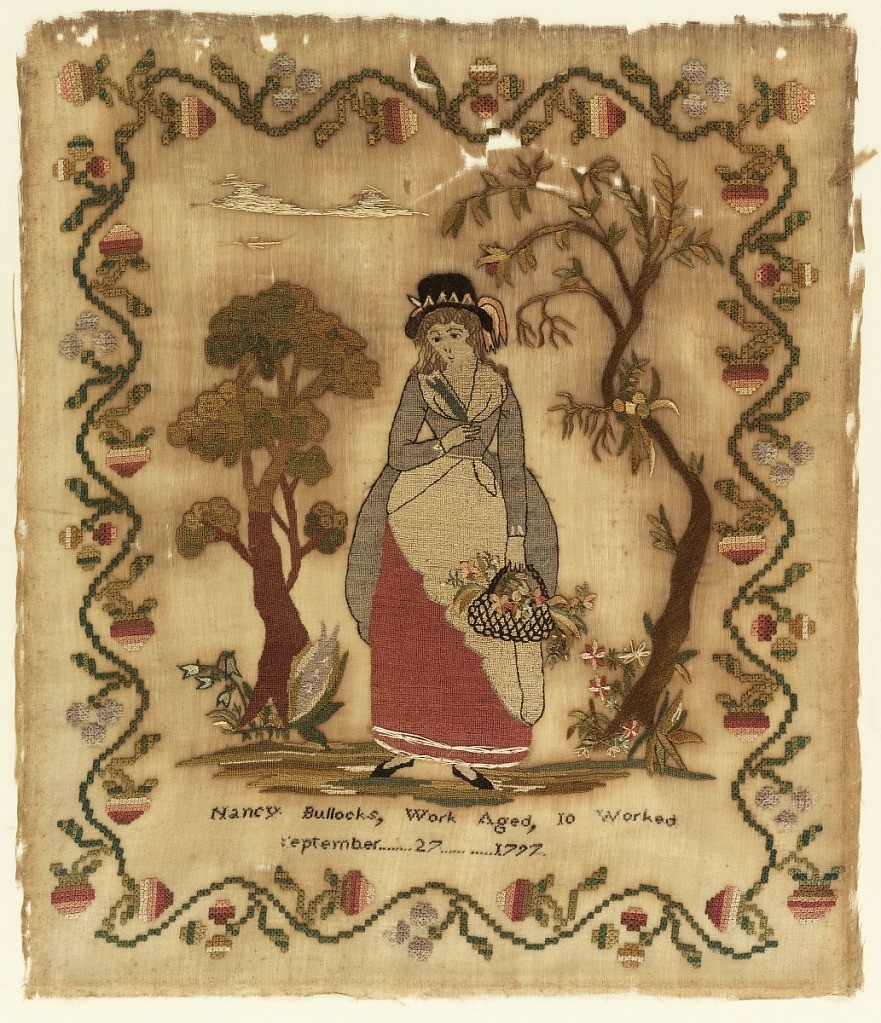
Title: Embroidered picture
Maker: Nancy Bullocks
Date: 1777
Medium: silk embroidery, cotton foundation Technique: cross, tent, satin, and stem stitches on plain weave
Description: Woman holding basket of flowers, two tress, and strawberry border.